Question: My requirement is to switch localized XIBs from within the app. Usually when you localize a XIB and change the language from Settings, the specific language localized XIB gets loaded automatically.
I have XIBs like in the below image:

I want to load the XIB when the specific language is selected on a button tap within an application. Source code for such an application can be found <URL>.
How can I do this?
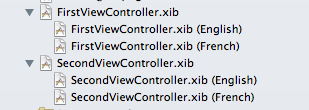
Answer: I solved the problem by creating a simple method see below
'''
-(void)changeControllersForLanguage:(NSString *)language{
NSString *path = [[NSBundle mainBundle] pathForResource:language ofType:@"lproj"]; //Detecting specific language lproj folder
if (path) {
//Creating Local Bundle from the language specific bundle path
NSBundle *localeBundle = [NSBundle bundleWithPath:path];
NSArray *controllers=self.tabBarController.viewControllers;
for(UIViewController *view in controllers){
[localeBundle loadNibNamed:NSStringFromClass([view class]) owner:view options:nil];
}
}
}
'''
Then calling the function as below on button tap
'''
- (IBAction)toggleLanguage:(id)sender {
UIButton *btn=(UIButton *)sender;
switch (btn.tag) {
case 1://French
[self changeControllersForLanguage:@"fr"];
break;
case 2://English
[self changeControllersForLanguage:@"en"];
break;
default:
break;
}
}
'''
It really worked.. :)